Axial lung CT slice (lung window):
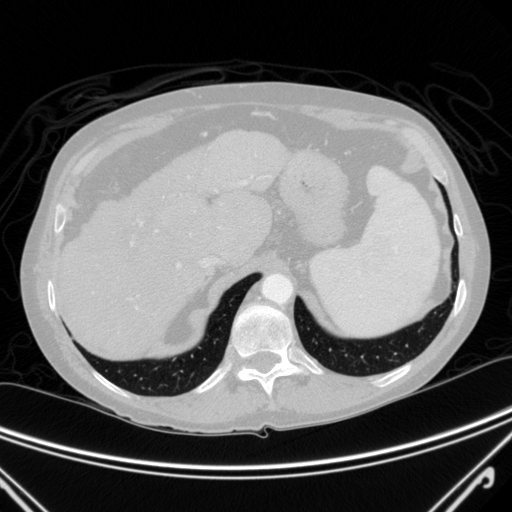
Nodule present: no